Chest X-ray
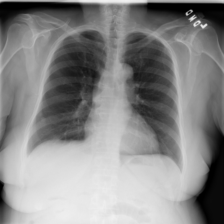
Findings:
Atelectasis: positive
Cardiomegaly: negative
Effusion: negative
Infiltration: negative
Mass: negative
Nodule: negative
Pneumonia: negative
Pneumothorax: negative
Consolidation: negative
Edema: negative
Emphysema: negative
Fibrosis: negative
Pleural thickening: negative
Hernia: negative